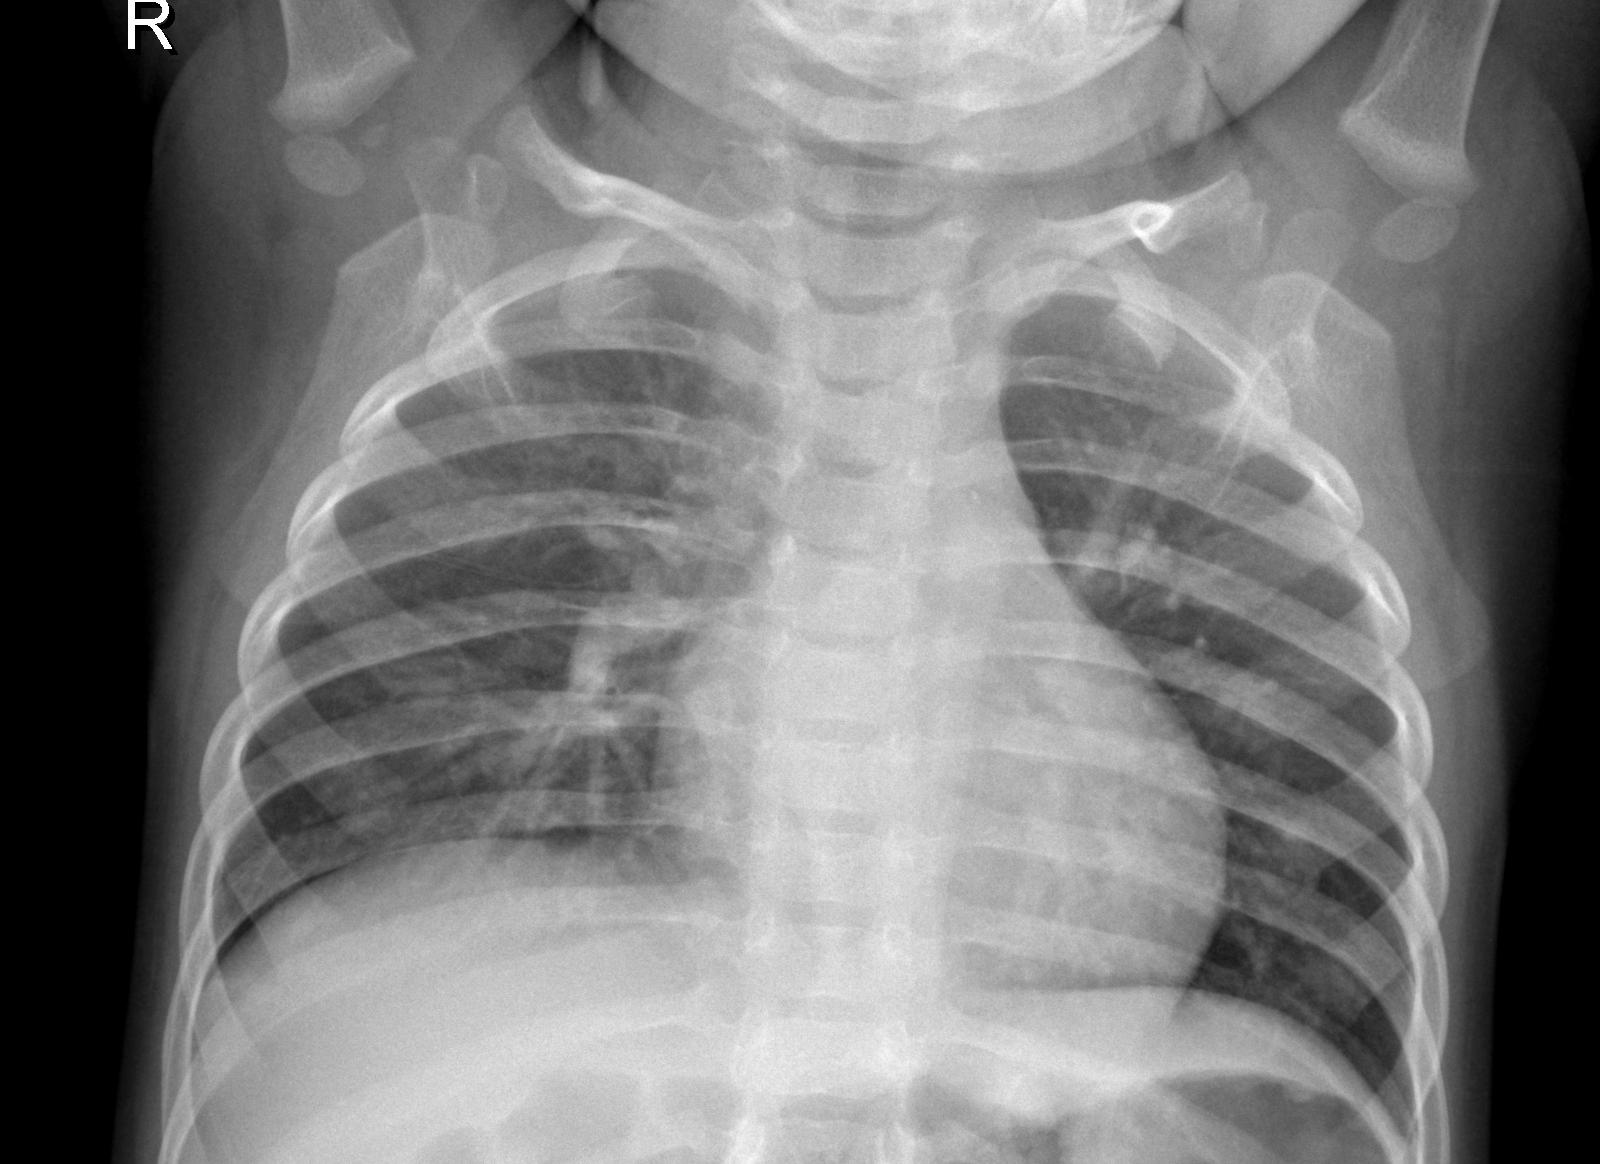
Diagnosis: PNEUMONIA